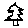
Label: tree